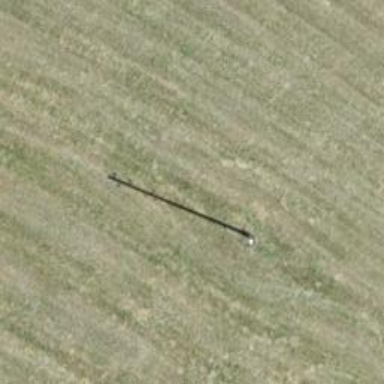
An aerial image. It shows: Minor power line.